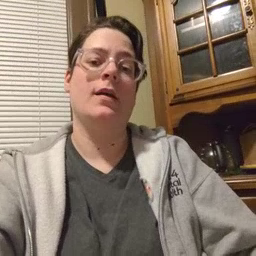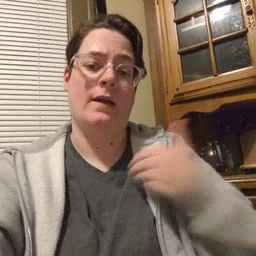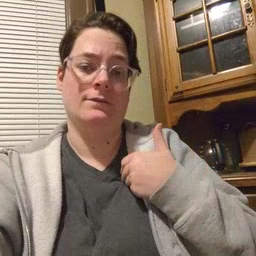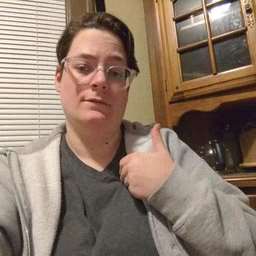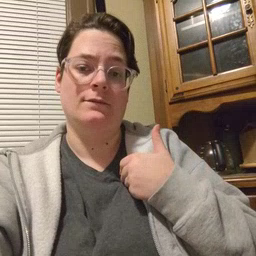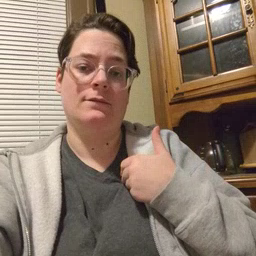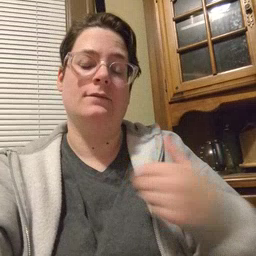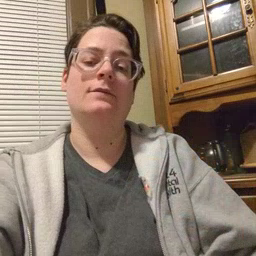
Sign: have